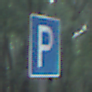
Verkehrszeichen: Parken
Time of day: SunriseSunset
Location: Outdoor (Nature)
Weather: NotSpecified
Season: Autumn
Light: Natural